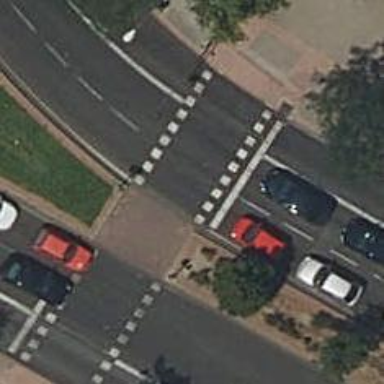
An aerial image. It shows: Road crossing with traffic signals.